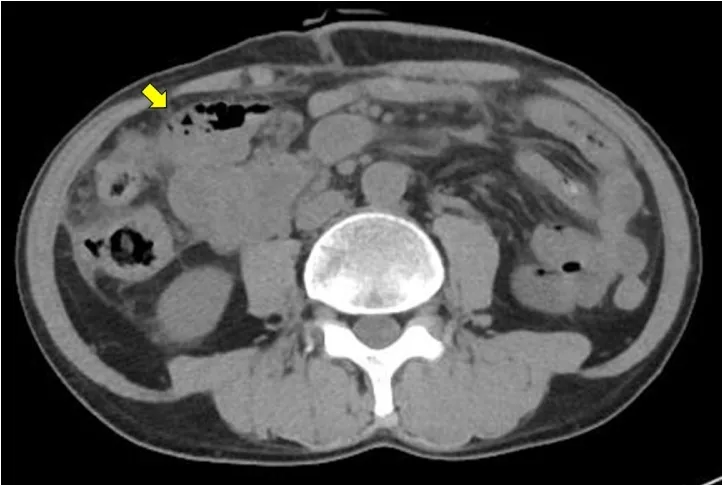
Abdominal CT after 6 courses of neoadjuvant chemotherapy. After 6 courses of treatment, the primary tumor has shrunk remarkably to 5.0 cm. Invasion to surrounding organs is not observed.
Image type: radiology (ct)